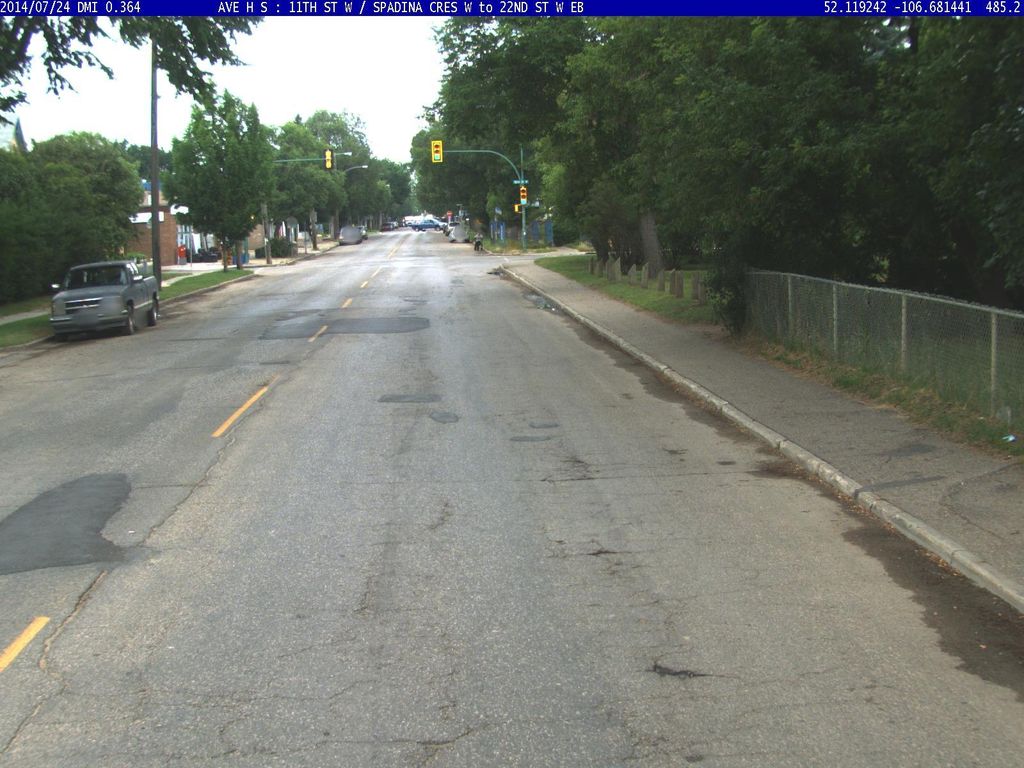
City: saskatoon